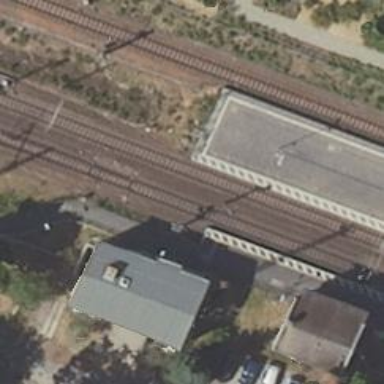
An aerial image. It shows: Railway signal.